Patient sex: M
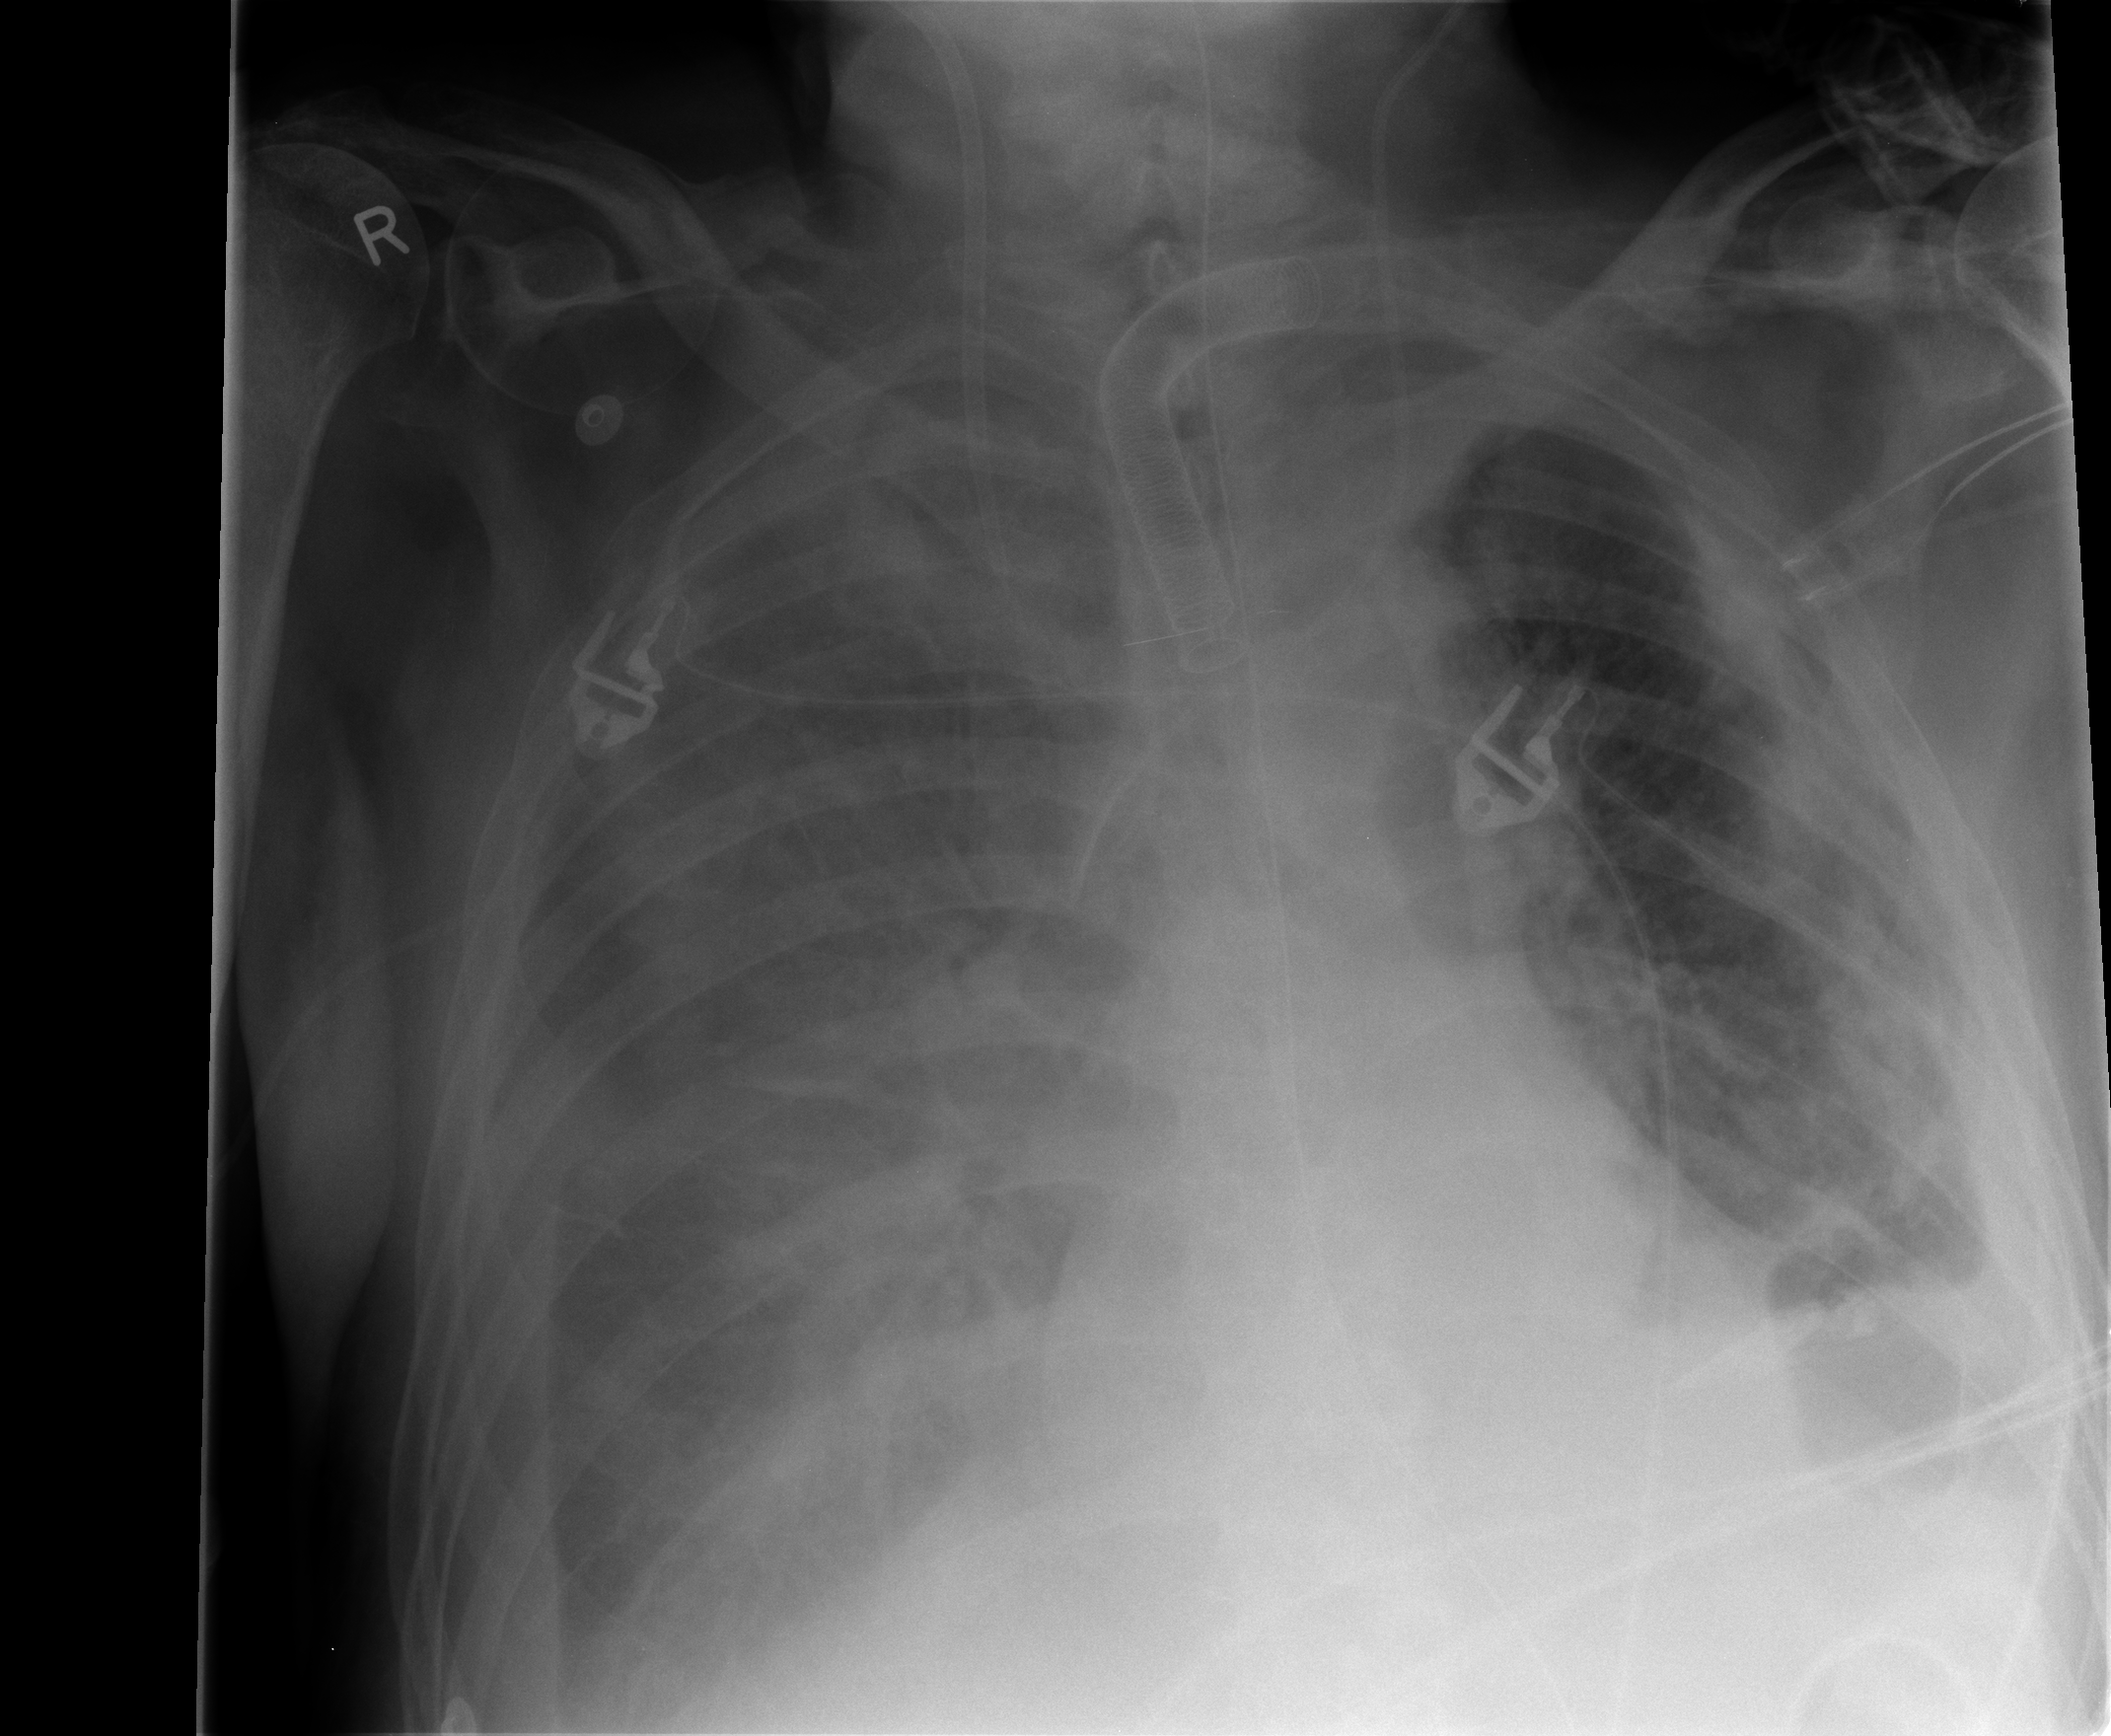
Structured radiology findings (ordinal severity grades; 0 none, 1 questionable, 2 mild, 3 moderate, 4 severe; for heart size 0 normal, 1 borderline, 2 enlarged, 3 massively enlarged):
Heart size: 0
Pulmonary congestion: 3
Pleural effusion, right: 3
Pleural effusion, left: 3
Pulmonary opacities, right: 4
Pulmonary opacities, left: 3
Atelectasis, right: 2
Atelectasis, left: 2